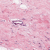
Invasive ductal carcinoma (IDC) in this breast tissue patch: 0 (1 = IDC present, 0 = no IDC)